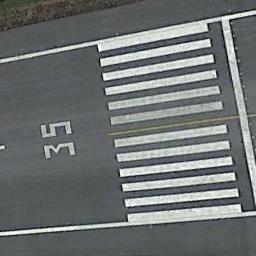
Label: runway